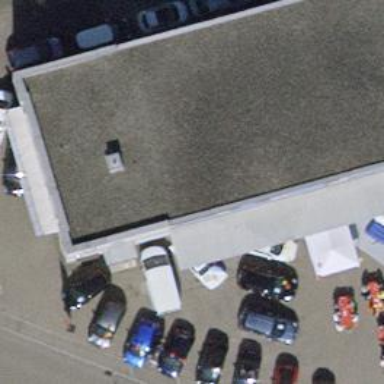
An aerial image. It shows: Car shop.